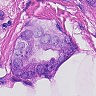
Metastatic tissue present: yes